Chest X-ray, PA view. Patient: 49 years old, sex F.
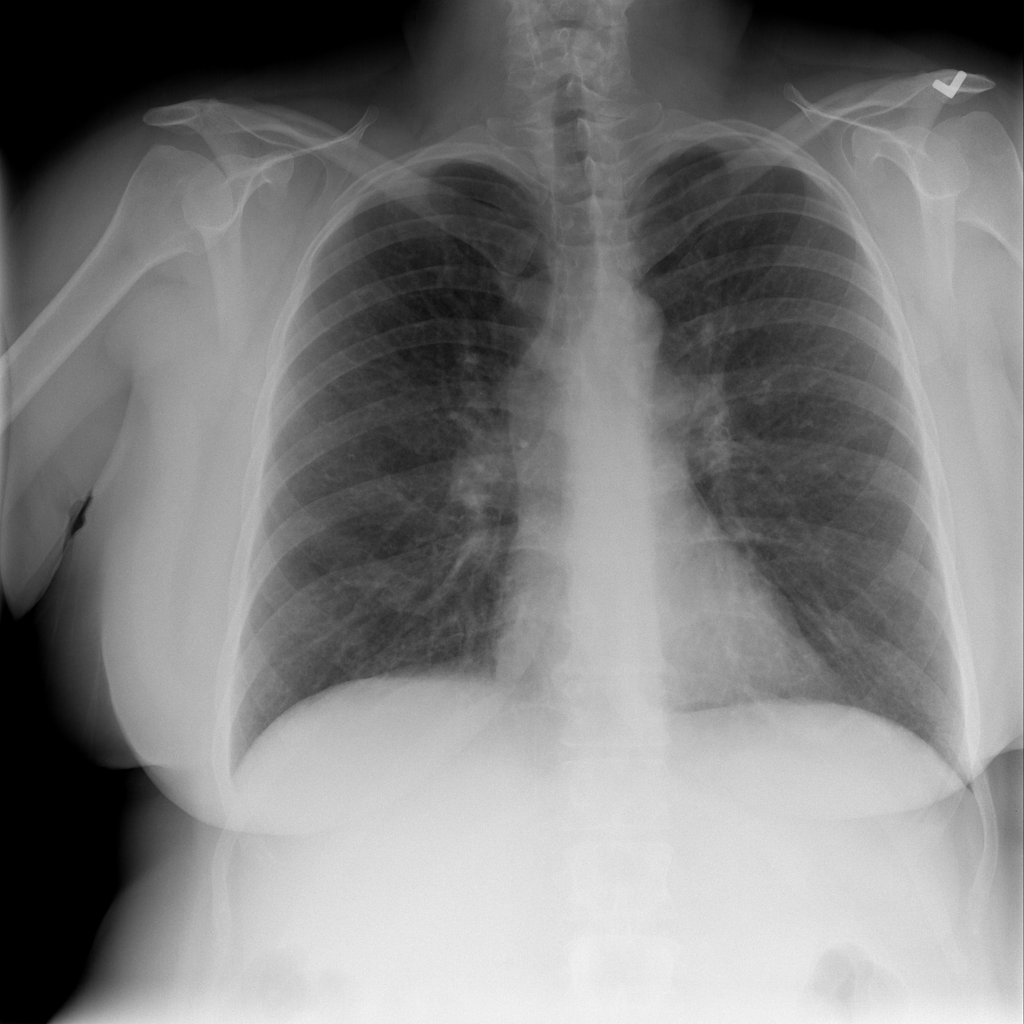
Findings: No Finding